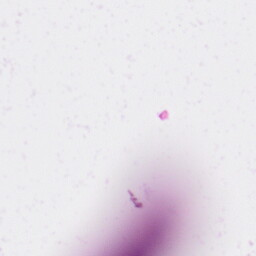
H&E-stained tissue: Skin